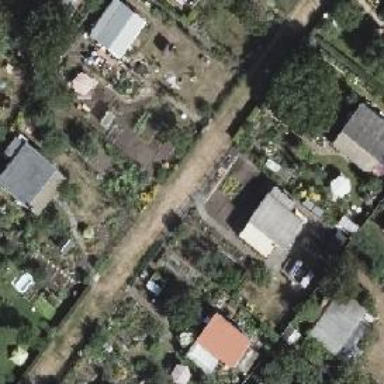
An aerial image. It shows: Plot within allotments.